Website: home-depot
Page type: payment
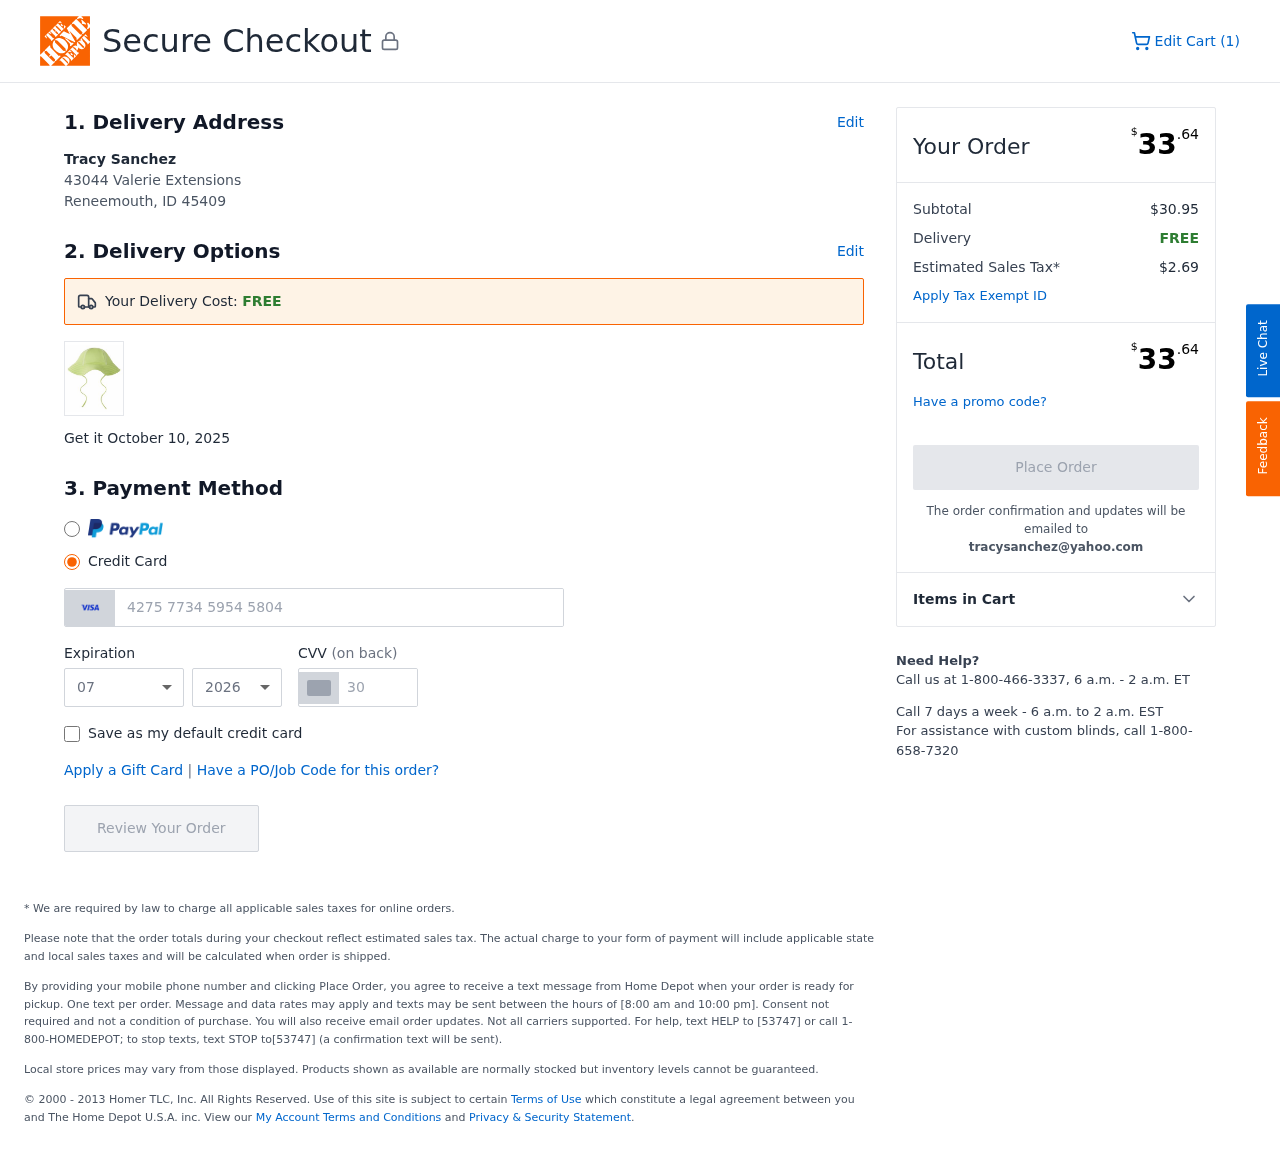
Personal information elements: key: PII_CARD_CVV
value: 300
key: PII_CARD_EXPIRY_MONTH
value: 07
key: PII_CARD_EXPIRY_YEAR
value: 26
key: PII_CARD_NUMBER
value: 4275 7734 5954 5804
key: PII_CITY_STATE_ZIP
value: Reneemouth, ID 45409
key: PII_EMAIL
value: tracysanchez@yahoo.com
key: PII_FULLNAME
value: Tracy Sanchez
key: PII_STREET
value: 43044 Valerie Extensions
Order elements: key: ORDER_NUM_ITEMS
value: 1
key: ORDER_DELIVERY_DATE
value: October 10, 2025
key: ORDER_TOTAL
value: $33.64
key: ORDER_SUBTOTAL
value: $30.95
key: ORDER_SHIPPING_COST
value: FREE
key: ORDER_TAX
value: $2.69